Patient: sex M, age 57
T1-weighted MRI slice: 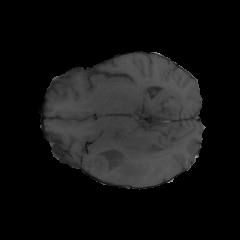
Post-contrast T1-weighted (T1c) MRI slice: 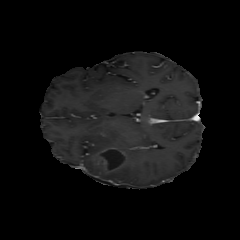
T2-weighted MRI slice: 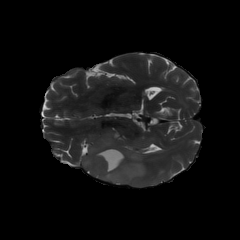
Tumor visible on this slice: yes
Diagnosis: Glioblastoma, IDH-wildtype
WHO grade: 4